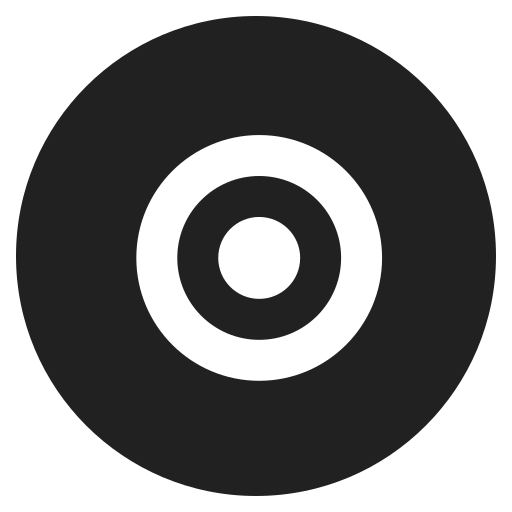
nazar amulet high contrast